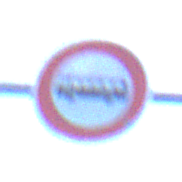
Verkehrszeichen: VerbotKraftomnibusse
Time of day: MorningAfternoon
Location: Outdoor (Nature)
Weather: PartlyCloudy
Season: NotSpecified
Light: Natural